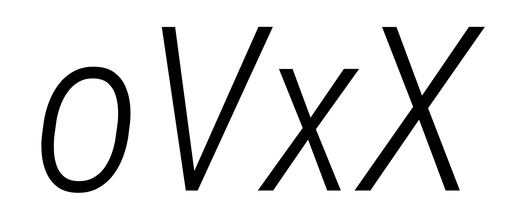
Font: Roboto-Italic_Condensed_Light_Italic